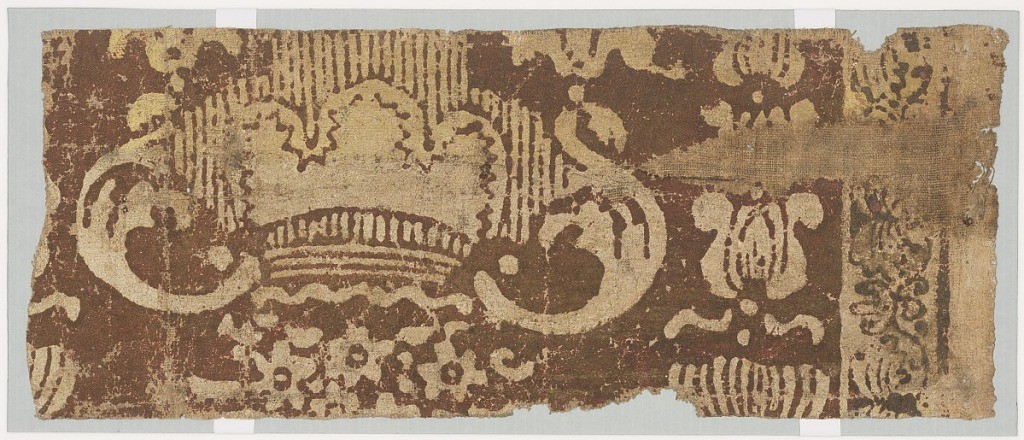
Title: Bonad
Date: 1700–1725
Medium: Hand painted and flocked canvas
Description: Horizontal rectangle with fragmental pattern of vase with scrolled handles, filled with stylized flowers and flanked by a stylized tulip border. The design is in yellow on brown flock. Exterior border of scrolled leaves in brown flock on yellow ground.